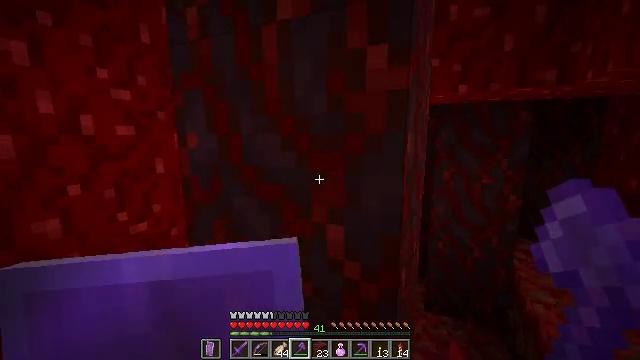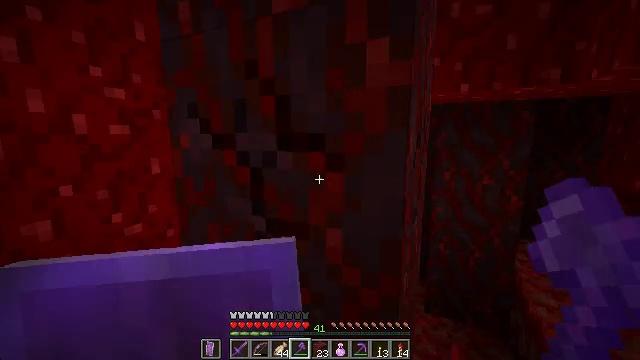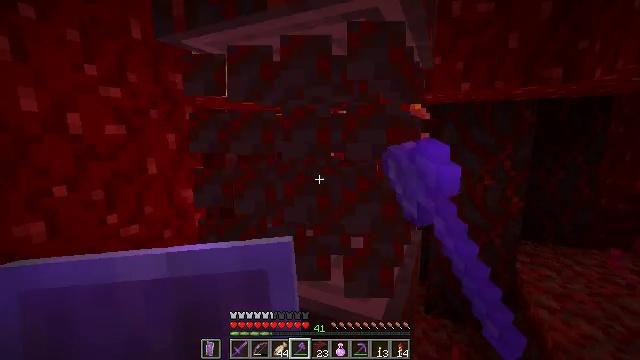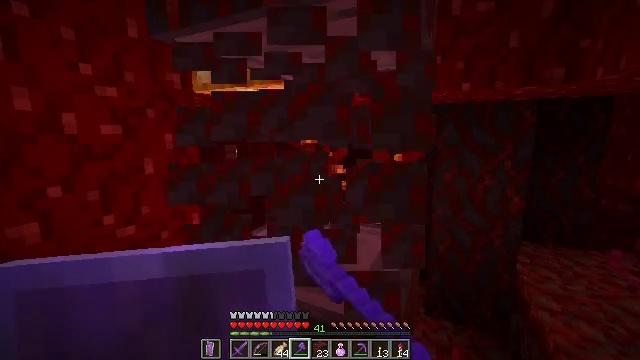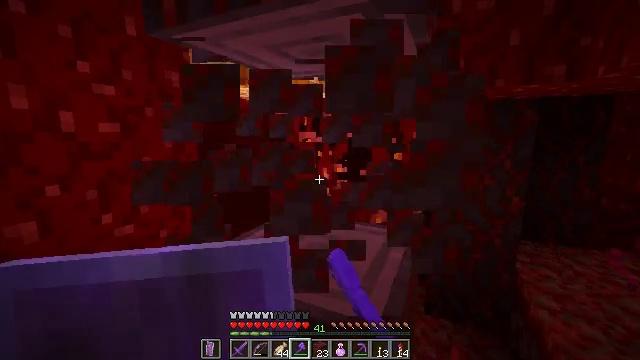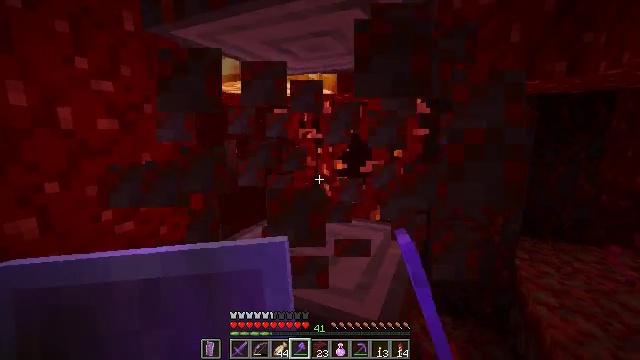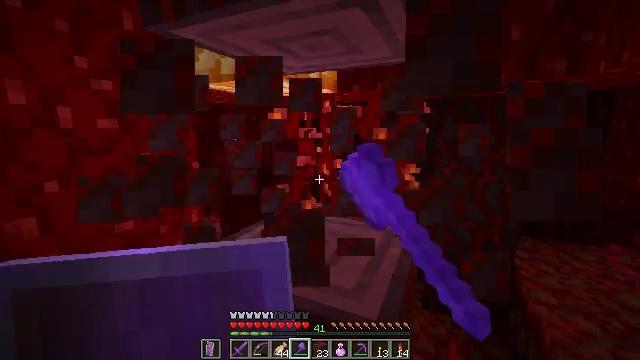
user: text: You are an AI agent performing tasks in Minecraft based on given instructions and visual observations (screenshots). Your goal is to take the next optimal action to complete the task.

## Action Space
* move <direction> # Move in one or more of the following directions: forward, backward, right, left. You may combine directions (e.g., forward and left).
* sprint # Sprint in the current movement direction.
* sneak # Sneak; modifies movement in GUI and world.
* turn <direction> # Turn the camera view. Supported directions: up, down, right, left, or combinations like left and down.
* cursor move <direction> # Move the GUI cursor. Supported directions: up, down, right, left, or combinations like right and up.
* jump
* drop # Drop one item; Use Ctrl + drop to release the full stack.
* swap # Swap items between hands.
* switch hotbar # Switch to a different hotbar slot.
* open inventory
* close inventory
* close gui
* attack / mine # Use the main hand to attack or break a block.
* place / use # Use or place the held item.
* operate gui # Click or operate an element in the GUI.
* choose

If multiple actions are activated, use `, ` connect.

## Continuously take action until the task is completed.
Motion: motion action
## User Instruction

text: Gather crimson stem from a crimson forest.
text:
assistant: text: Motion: attack / mine
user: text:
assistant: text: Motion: attack / mine
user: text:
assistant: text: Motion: attack / mine
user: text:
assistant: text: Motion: attack / mine
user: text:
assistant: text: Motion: attack / mine
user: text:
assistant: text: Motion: attack / mine
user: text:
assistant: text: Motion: attack / mine